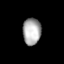
Tissue: lung
Cell type: Myeloid cells
Senescence score: 0.2183
Nuclear area (px): 477
Mean DAPI intensity: 171.338